Question: I have an excel spreadsheet whereby I have an event start and end date. I want to produce a number of minutes result grouped by a date range. The result will be 8 hour chunks, for example I want to know how many minutes of the event are in the range:
15:00 until 23:00,
23:00 until 07:00,
07:00 until 15:00.
So an event which starts at 16:00 and finishes at 23:30 ( 7 hours 30 minutes total length ) would fit into the 15:00 - 23:00 and have a value of '7' hours. The event would also have 0.5 result hours in the 23:00 until 07:00 group.
here is an example screenshot of what I have, and what I expect the values to be

What sort of formula do I need to put into my three grouped time range cells to get the results I want? ( use columns A-G for reference ).
Thanks
Edit: copy/paste of an example spreadsheet:
<URL>
Just copy the output table js fiddle has created and paste into excel.
Raw code:
'''
start end duration minutes dur 15:00 until 23:00 23:00 until 07:00 07:00 until 15:00
08/12/2013 14:15 08/12/2013 17:15 03:00 180
08/12/2013 12:00 08/12/2013 15:00 03:00 180
08/12/2013 11:30 08/12/2013 14:10 02:40 160
08/12/2013 11:30 08/12/2013 14:10 02:40 160
08/12/2013 00:00 08/12/2013 03:00 03:00 180
07/12/2013 19:45 08/12/2013 02:00 06:15 375
07/12/2013 17:15 07/12/2013 20:15 03:00 180
07/12/2013 14:55 07/12/2013 17:55 03:00 180
07/12/2013 14:30 07/12/2013 17:10 02:40 160
07/12/2013 14:30 07/12/2013 17:10 02:40 160
'''
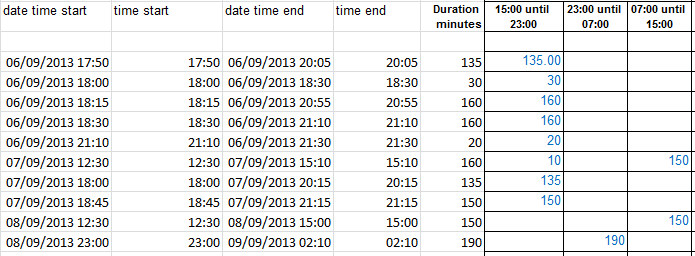
Answer: We look at two periods of time, S (=sample) and R (=reference) and their begins (B) and ends (E)
'''
Reference x-----x x-----x x-----x x-----x
ooo oo ooo ooooooo
Sample 1-1 2-2 3---3 4--4 5-5 6---------6
'''
looking at the cases we can say that
- -
additionally, as the reference periods roll over midnight, we must "normalize" sample and reference times.
The reference times are entered as
- '=0+7/24''=0+15/24'- '=0+15/24''=0+23/24'- '=0+23/24''=1+7/24'- '=1+7/24''=1+15/24'
(in case of very large sample periods maybe another 15-23 period for day-1 must be included)
The sample times are normalized as
- '=BS-INT(BS)'- '=ES-INT(BS)'
applying the above cases the overlapping intervals can be calculated as
- '=A4-INT(A4)'- '=B4-INT(A4)'- '=IF(OR($G4<I$2;$F4>=I$3);0;MIN(I$3;$G4)-MAX(I$2;$F4))'
(all formulas copy-proof for across/down copy)

I hope I didn't overlook any special cases ....
There are of course limitations, e.g. sample periods larger than all 4 reference periods together will not be handled properly, because they will fall twice or even more often into the same reference period which is not handled by this (except if you keep adding more periods to the right for day 1, 2, 3, ... - not very sexy) ... if this is a case to be considered it's time to look at a VBA solution instead.